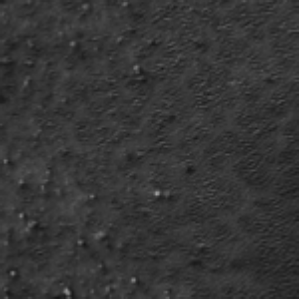
Label: frost